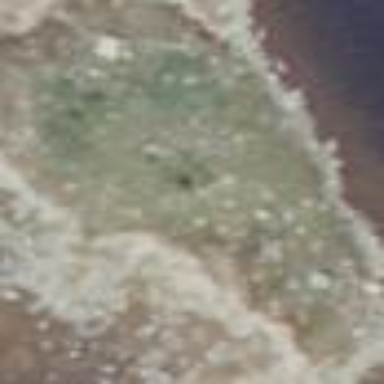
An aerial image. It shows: Islet located along the natural coastline.